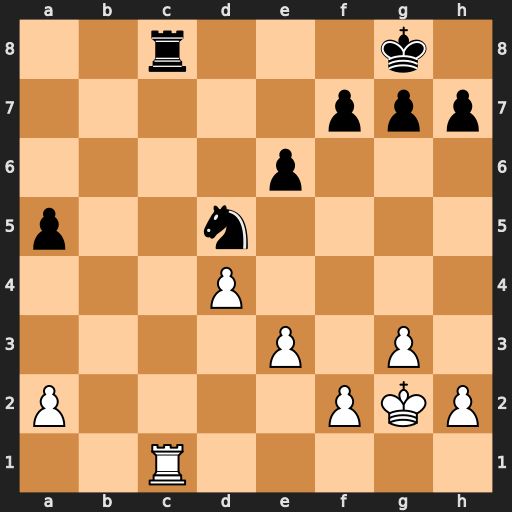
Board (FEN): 2r3k1/5ppp/4p3/p2n4/3P4/4P1P1/P4PKP/2R5
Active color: w
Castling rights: -
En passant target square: -
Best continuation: Rxc8#